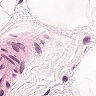
Metastatic tissue present: no